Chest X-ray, PA view. Patient: 27 years old, sex F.
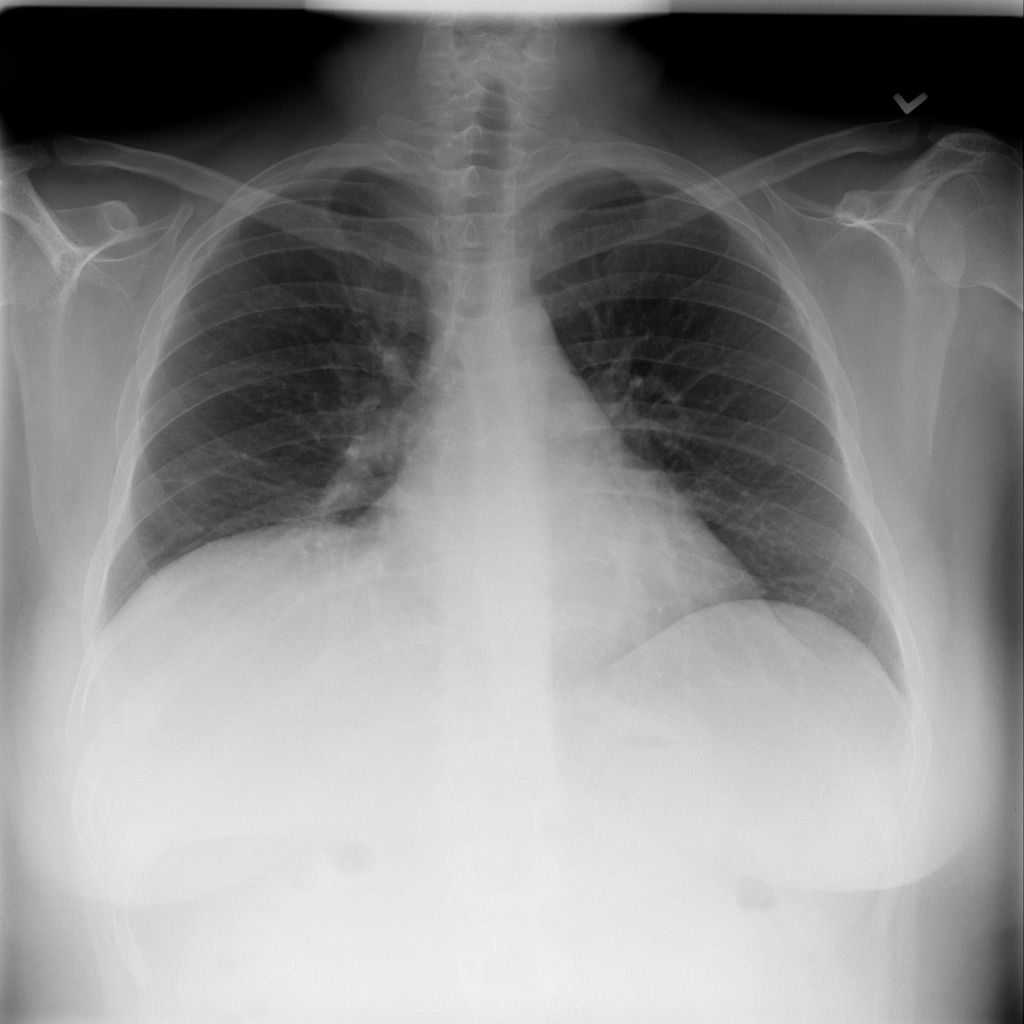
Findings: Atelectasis